Interaction volume radius: 10 \u00c5
Interaction volume height: 15 \u00c5
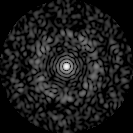
Disorder parameter: 0.8387